Question: I have a page with two resizable 'div's. The first one works properly, the second one shows the resize icon but doesn't get resized.
This is my html:
'''
<html>
<head>
<link rel="stylesheet" href="style.css">
<link rel="stylesheet" href="css/jquery-ui-1.10.4.css">
<script src="js/jquery-1.10.2.js"></script>
<script src="js/jquery-ui-1.10.4.js"></script>
</head>
<body>
<div id="page">
<img id="img_site_top" src="site_top.png">
<div id="img_header" style="position: absolute; left: 7px; top: 7px; background-image: url(header.png); width:980px; height:106px;">
<a id="img_logo" class="jqDrag" style="position:absolute; top: -11px; left: 0px; width:350px; height:107px; background-image: url(logo.png); background-size: 100% 100%;background-repeat: no-repeat; border: 1px solid white">
</a>
</div>
<img id="img_site" src="site.png">
<img id="img_welcome_panel" src="welcome_panel.png">
</div>
</body>
<script>
$(
function(){
$('#img_logo').draggable().resizable({ aspectRatio: true }); //works
$('#img_header').resizable(); //doesn't work: shows the icon, but doesn't resize.
}
);
</script>
</html>
'''
Result:

Where:
- '$('#img_logo')'- '$('#img_header')'
<URL>
What am I missing? Why the first box just works and the second doesn't?
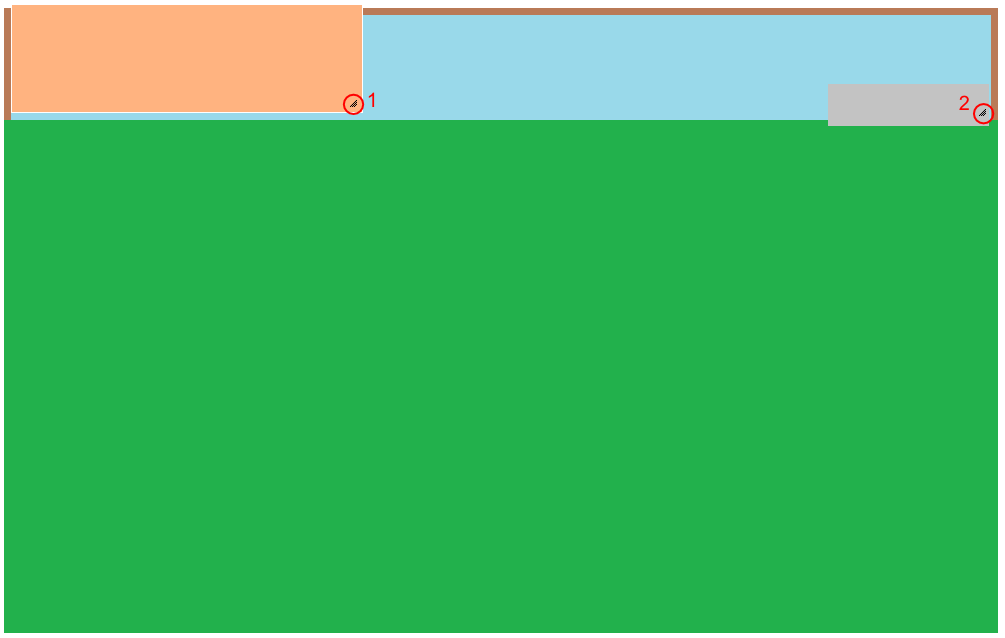
Answer: Try changing the order of initialisation. Demo: <URL> .
Replace this :
'''
$(function(){
$('#img_logo').draggable().resizable({ aspectRatio: true }); //works
$('#img_header').resizable(); //doesn't work: shows the icon, but doesn't resize.
});
'''
With:
'''
$(function(){
$('#img_header').resizable();
$('#img_logo').draggable().resizable({ aspectRatio: true });
});
'''